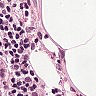
Metastatic tissue present: no